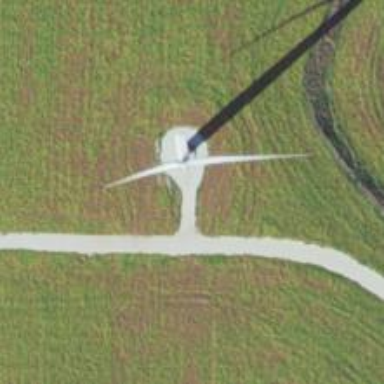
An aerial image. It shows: Wind generator powered by horizontal-axis wind turbine.